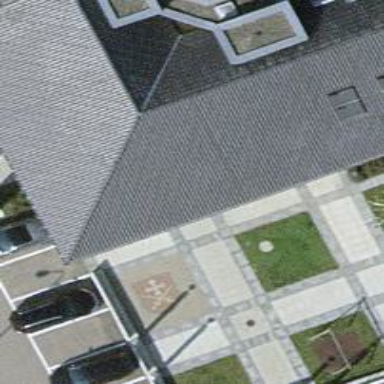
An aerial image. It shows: View of roof with edges.